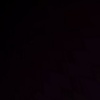
Label: space